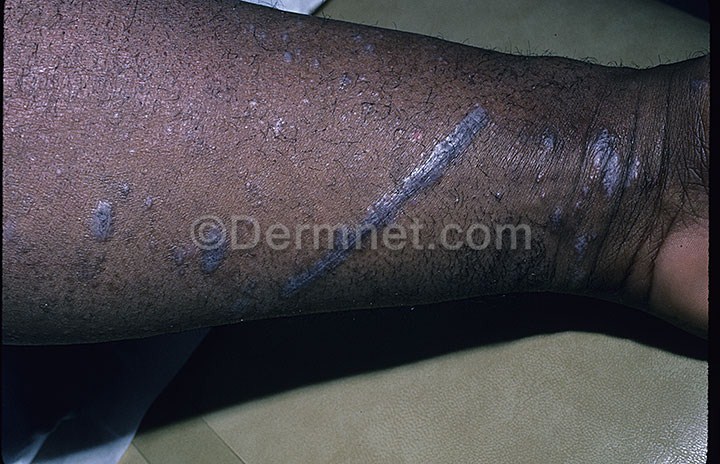
Disease: Psoriasis pictures Lichen Planus and related diseases